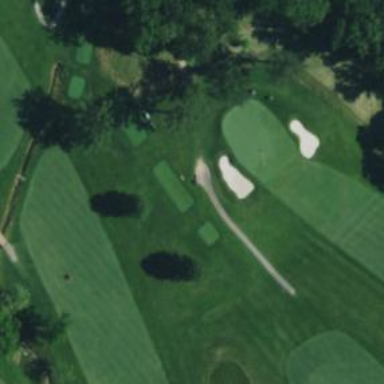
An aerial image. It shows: View of golf hole.